Question: I'm working on a bug that when accessing a specific page, the bottom of the page is blank:

I checked with FireBug and the blank area is just empty, no HTML code at all.
My question is: what might cause this kind of problem? It occurs on Firefox, Chrome, IE latest version. Thank you.
EDIT: as my answer mentioned, this caused when applying a background image to a form, instead to the body
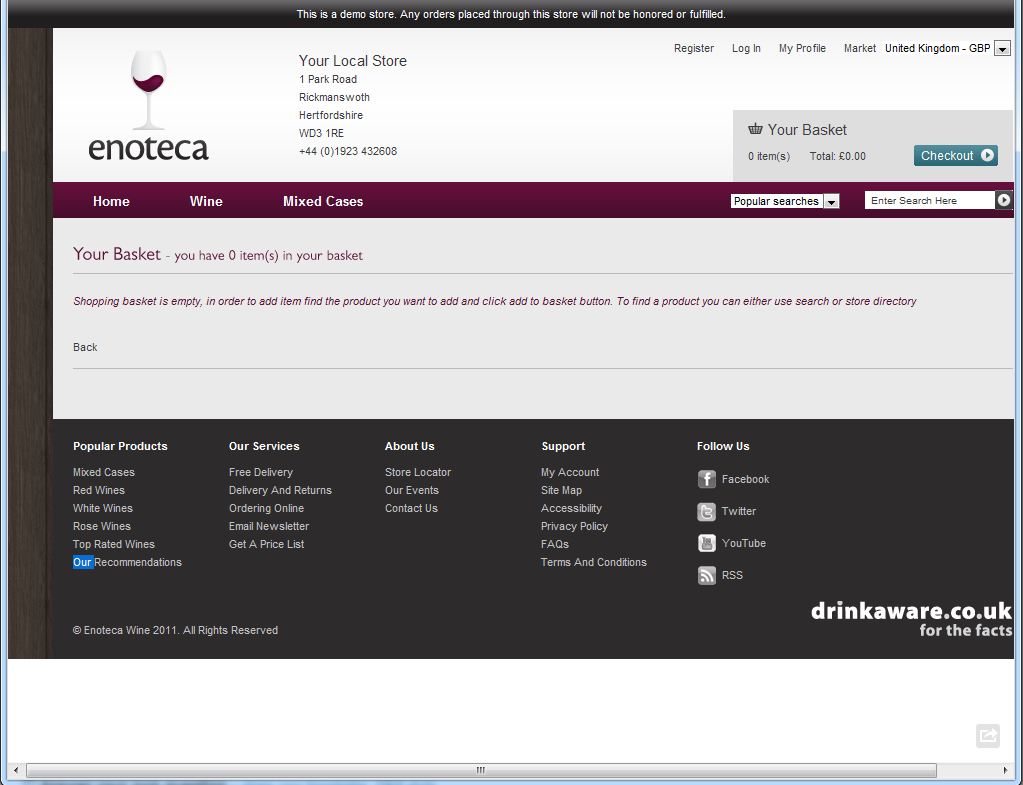
Answer: After some investigations, I found that the problem caused because we're applying the background-image to the 'form', instead of the 'body'. I did some modifications in CSS and now it's working as expected.
Thank you.